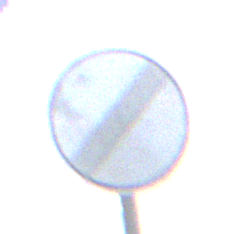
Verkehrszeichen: EndeSaemtlicherBegrenzungen
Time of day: SunriseSunset
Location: Outdoor (Urban)
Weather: PartlyCloudy
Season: NotSpecified
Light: Natural